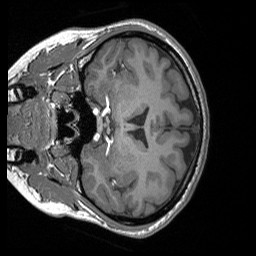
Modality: T1w
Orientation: coronal
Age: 22
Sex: female
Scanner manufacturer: siemens
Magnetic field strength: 3 T
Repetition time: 1.56 s
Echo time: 0.00207 s